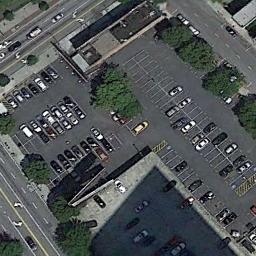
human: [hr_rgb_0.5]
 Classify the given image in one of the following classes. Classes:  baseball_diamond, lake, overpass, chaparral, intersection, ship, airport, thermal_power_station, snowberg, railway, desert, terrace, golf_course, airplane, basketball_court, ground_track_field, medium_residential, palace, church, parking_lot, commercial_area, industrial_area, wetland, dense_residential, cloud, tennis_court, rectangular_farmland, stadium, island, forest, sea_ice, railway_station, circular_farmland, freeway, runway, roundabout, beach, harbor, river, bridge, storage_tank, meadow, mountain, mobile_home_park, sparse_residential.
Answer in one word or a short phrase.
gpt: parking_lot